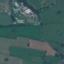
Land use / land cover class: Pasture